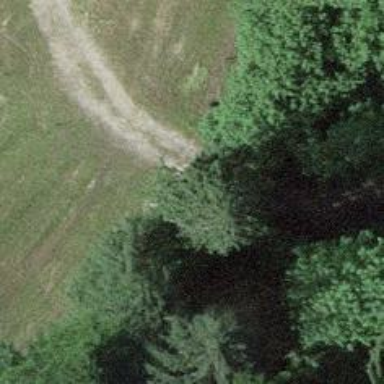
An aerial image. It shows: Unpaved track with grade3 tracktype.